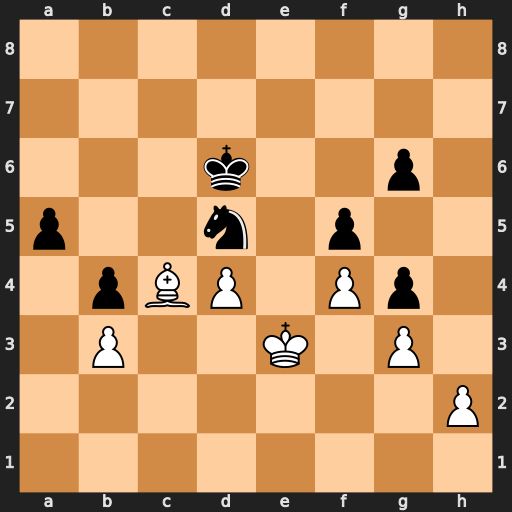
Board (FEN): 8/8/3k2p1/p2n1p2/1pBP1Pp1/1P2K1P1/7P/8
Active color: w
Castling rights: -
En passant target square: -
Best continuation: Bxd5 Kxd5 Kd3 Kd6 Kc4 Kc6 d5+